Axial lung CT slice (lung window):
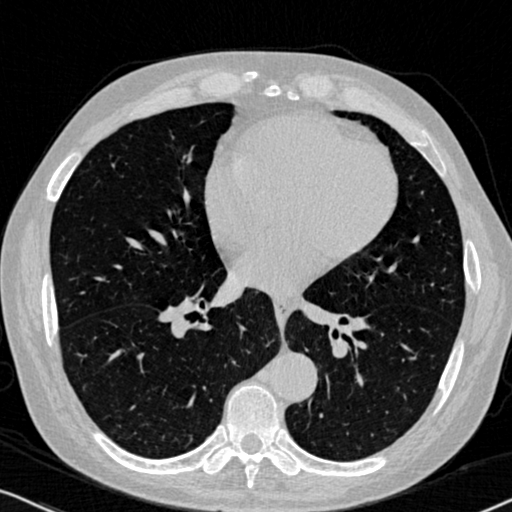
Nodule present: no